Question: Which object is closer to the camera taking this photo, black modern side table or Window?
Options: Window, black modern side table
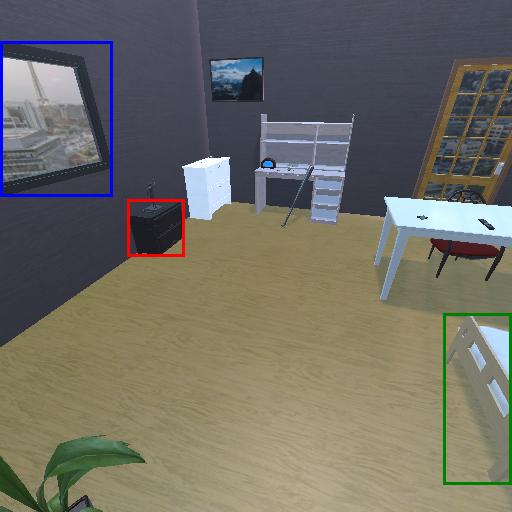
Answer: Window